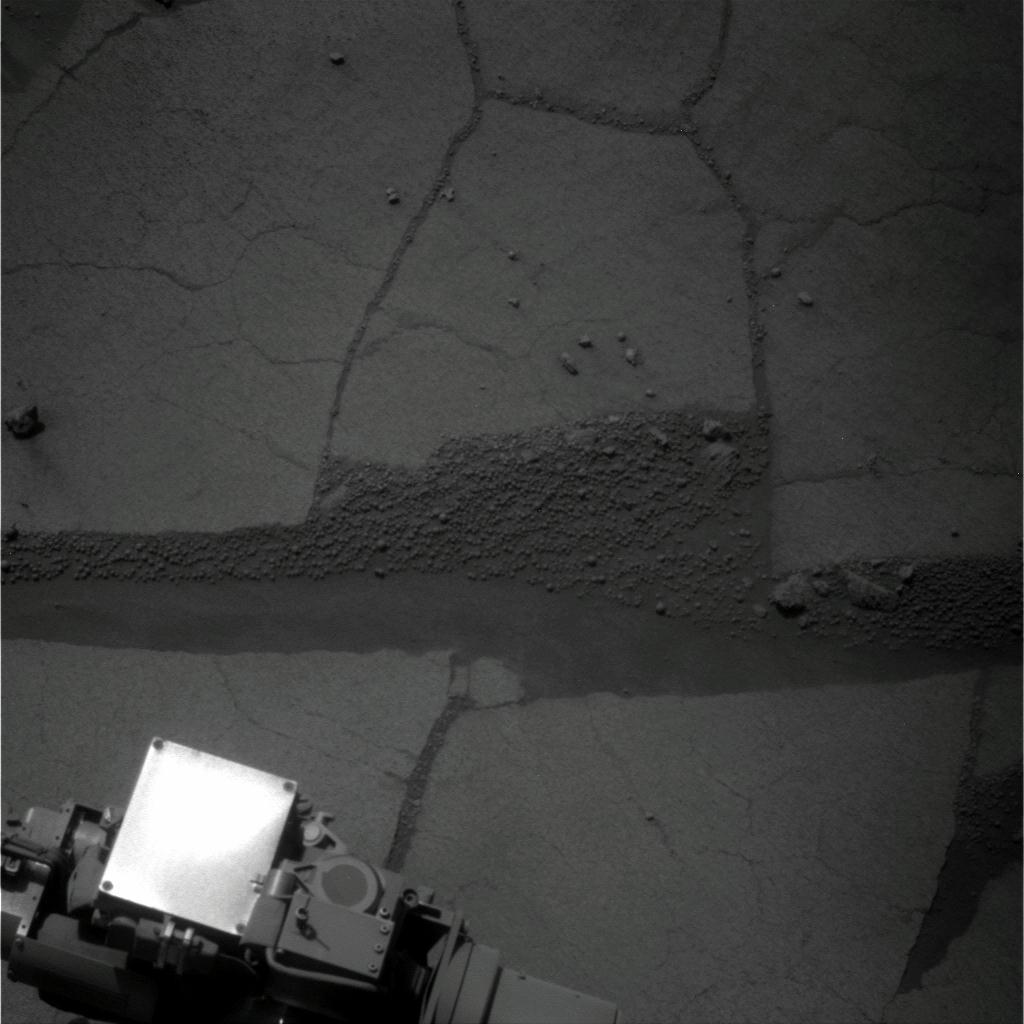
Terrain classes present: Background, Bedrock, Gravel / Sand / Soil